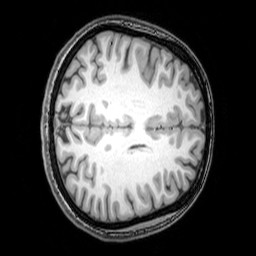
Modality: T1w
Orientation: axial
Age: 25
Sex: female
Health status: healthy
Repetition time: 0.081 s
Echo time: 0.037 s